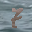
Label: 7